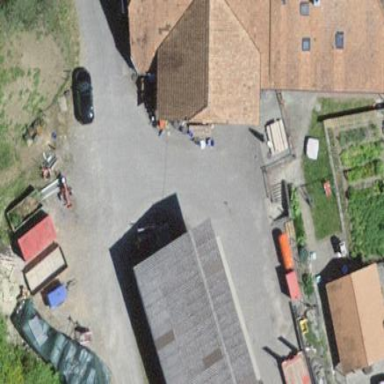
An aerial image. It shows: Shed building.